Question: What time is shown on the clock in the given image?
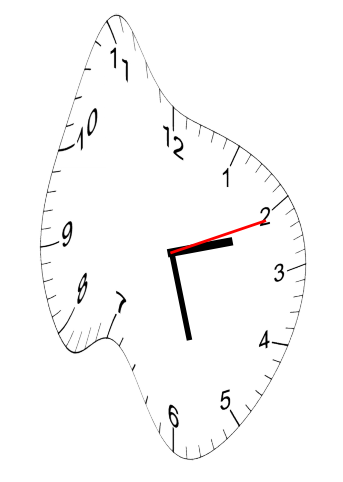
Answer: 02:27:11